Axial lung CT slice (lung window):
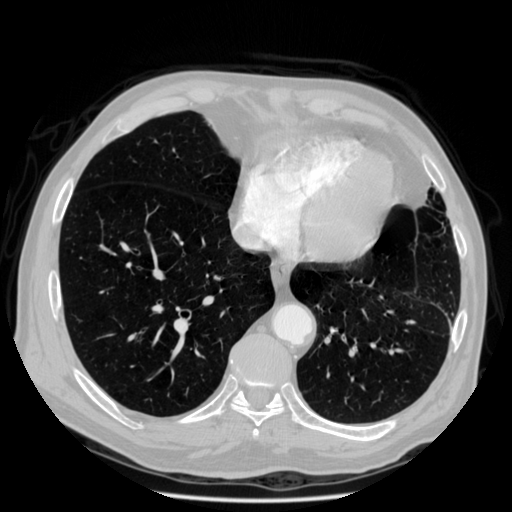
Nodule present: no